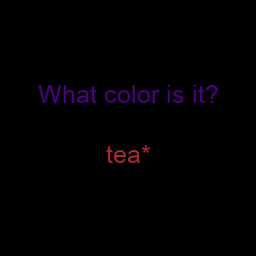
Color: brown
Color name shown: teal
Background color: black
Question text color: indigo